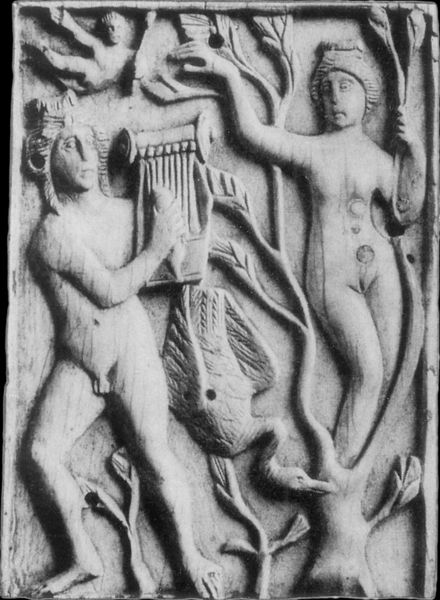
Titel: Elfenbeintafel, Apoll und Daphne
Institution: Ravenna, Museo Nazionale
Schlagwörter: baum, hand, mann, nackt, vogel, frau, stein, musik, engel, relief, ente, schwan, spielen, scham, adam, eva, paradies, antike, lorbeer, mythologie, fasan, harfe, leier, adam und eva, paradis, vorspiel, psalter, balz, mann und frau, volgel, anmache, bezirzen